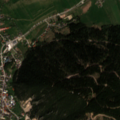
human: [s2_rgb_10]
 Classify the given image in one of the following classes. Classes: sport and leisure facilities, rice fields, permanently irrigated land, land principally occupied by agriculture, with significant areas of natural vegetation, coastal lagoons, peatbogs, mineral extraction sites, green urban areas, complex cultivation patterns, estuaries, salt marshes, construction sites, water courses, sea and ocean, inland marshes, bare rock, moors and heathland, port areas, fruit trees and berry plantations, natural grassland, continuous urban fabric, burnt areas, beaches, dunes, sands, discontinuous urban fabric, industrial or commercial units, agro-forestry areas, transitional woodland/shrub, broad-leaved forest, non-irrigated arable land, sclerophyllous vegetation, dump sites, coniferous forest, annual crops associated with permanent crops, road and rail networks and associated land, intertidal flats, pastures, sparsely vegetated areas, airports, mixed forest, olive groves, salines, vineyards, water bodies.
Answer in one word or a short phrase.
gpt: discontinuous urban fabric, pastures, coniferous forest, mixed forest